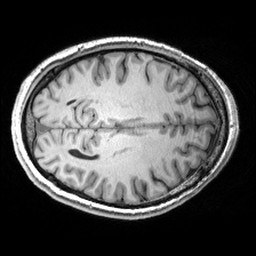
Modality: T1w
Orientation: axial
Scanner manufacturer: siemens
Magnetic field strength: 3 T
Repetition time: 2.53 s
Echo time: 0.00299 s